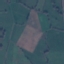
Label: Pasture